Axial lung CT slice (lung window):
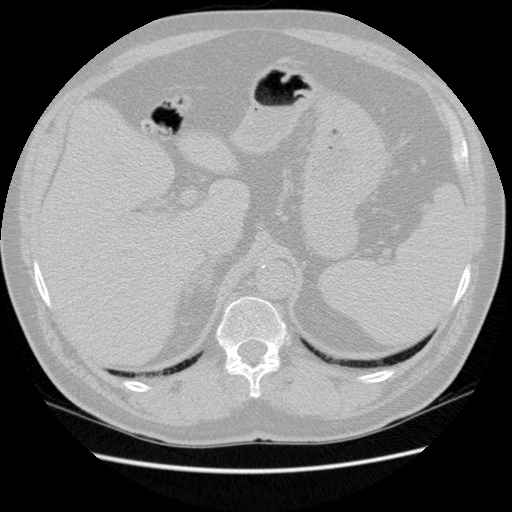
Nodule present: no